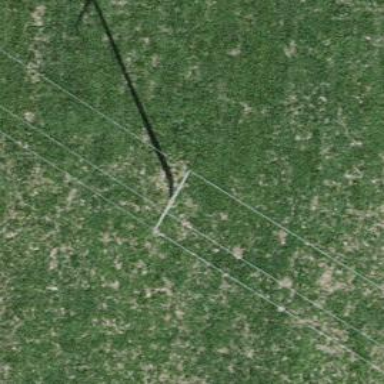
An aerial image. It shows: Minor power line.